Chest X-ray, PA view. Patient: 59 years old, sex M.
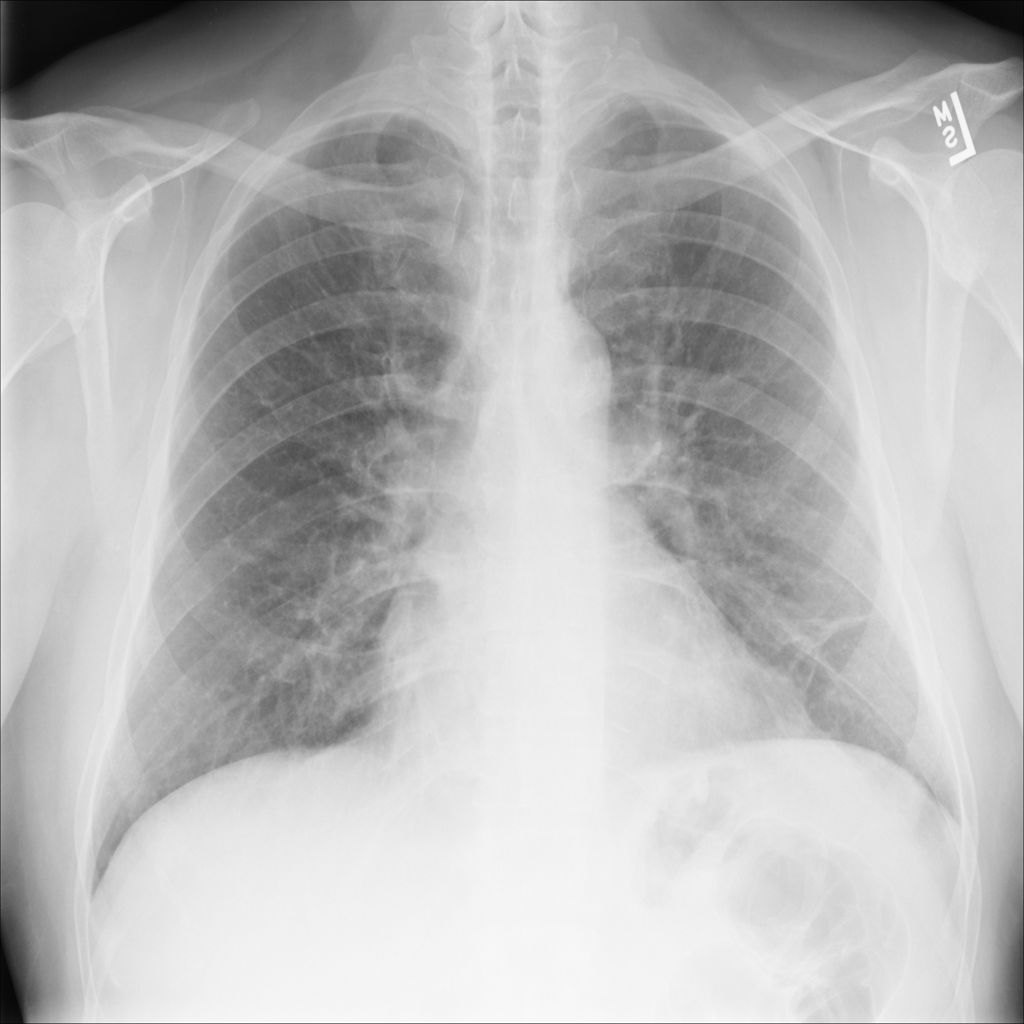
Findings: No Finding